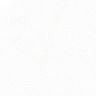
Metastatic tissue present: no